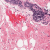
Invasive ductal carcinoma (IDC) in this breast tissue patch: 0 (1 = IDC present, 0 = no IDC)